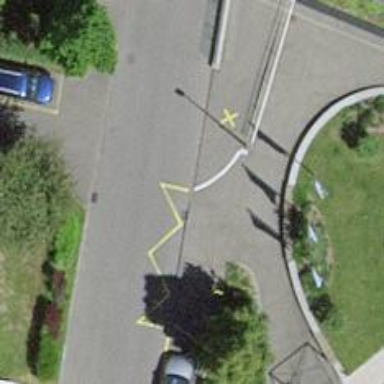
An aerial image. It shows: Bus stop with designated public transport stop position.